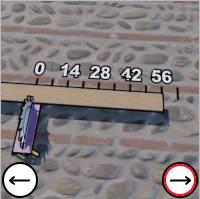
Task: length
Answer: 56
First scale value: 14.0